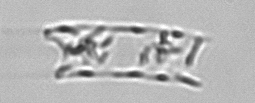
Label: Eucampia